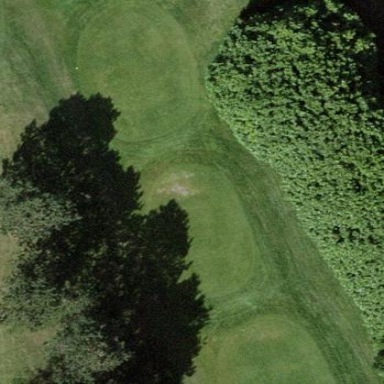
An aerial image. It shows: Golf tee.